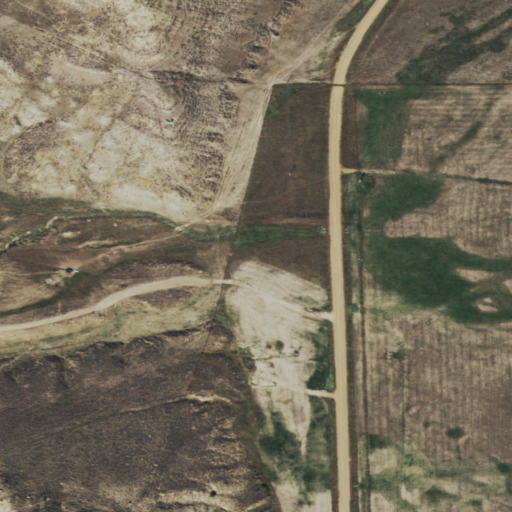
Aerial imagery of valley in Wyoming named Mitchell Draw containing grassland, pasture, and shrub